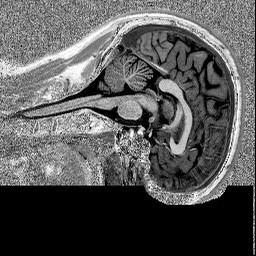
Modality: MP2RAGE
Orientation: sagittal
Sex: male